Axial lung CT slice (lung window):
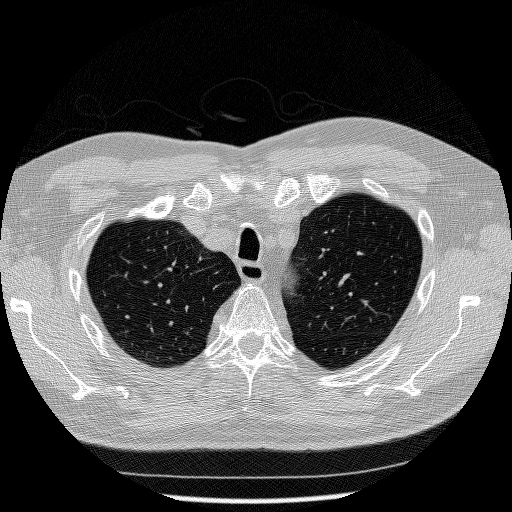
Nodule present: no